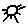
Label: sun